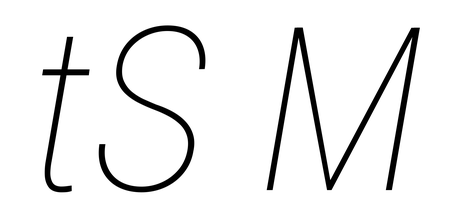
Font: Roboto-Italic_Condensed_Thin_Italic